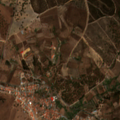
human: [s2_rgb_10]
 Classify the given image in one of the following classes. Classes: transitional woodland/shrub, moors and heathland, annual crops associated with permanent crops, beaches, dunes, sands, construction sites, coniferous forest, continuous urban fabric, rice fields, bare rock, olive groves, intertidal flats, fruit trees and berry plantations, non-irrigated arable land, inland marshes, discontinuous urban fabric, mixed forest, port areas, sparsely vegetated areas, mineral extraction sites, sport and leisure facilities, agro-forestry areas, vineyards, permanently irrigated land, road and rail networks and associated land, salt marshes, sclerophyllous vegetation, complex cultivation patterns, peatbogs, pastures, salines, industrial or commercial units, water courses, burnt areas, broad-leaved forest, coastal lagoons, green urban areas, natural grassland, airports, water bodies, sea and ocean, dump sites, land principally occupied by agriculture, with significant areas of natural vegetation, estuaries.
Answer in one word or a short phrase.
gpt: discontinuous urban fabric, non-irrigated arable land, olive groves, complex cultivation patterns, land principally occupied by agriculture, with significant areas of natural vegetation, agro-forestry areas, broad-leaved forest, transitional woodland/shrub